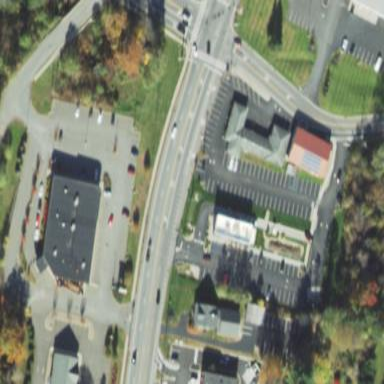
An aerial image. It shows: Retail area.